Question: Can anyone make any sense of this TFS build error? Googling produces few results and my research hasn't given me a solution.
> Method not found: 'Void
Microsoft.TeamFoundation.TestManagement.Client.ModuleCoverage.set_Statistics(Microsoft.TeamFoundation.TestManagement.Client.CoverageStatistics)'.
For a previous build, where I was getting this same error, I changed 'Analyze Test Impact' to 'False', and then the build worked. That's not working here though.
What does this even mean? Is it a bug? Does anyone know how to fix it?
My attempt at fixing the issue:

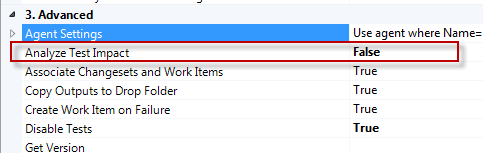
Answer: It appears that the error shown in the original question wasn't really the problem. We have now fixed this in two different solutions, two different ways.
In the first solution, the build succeeded by fixing the CA errors.
In the second solution, the build succeeded by fixing syntax in a post-build event.
I think the entire problem is that an error was showing that wasn't really the problem. I'm not sure why that 'method not found' error would be the symptom, but it wasn't the cause.
Actually, that 'method not found' error still shows in the build log, but the build succeeds, so sometimes you just have to move on...